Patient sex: M
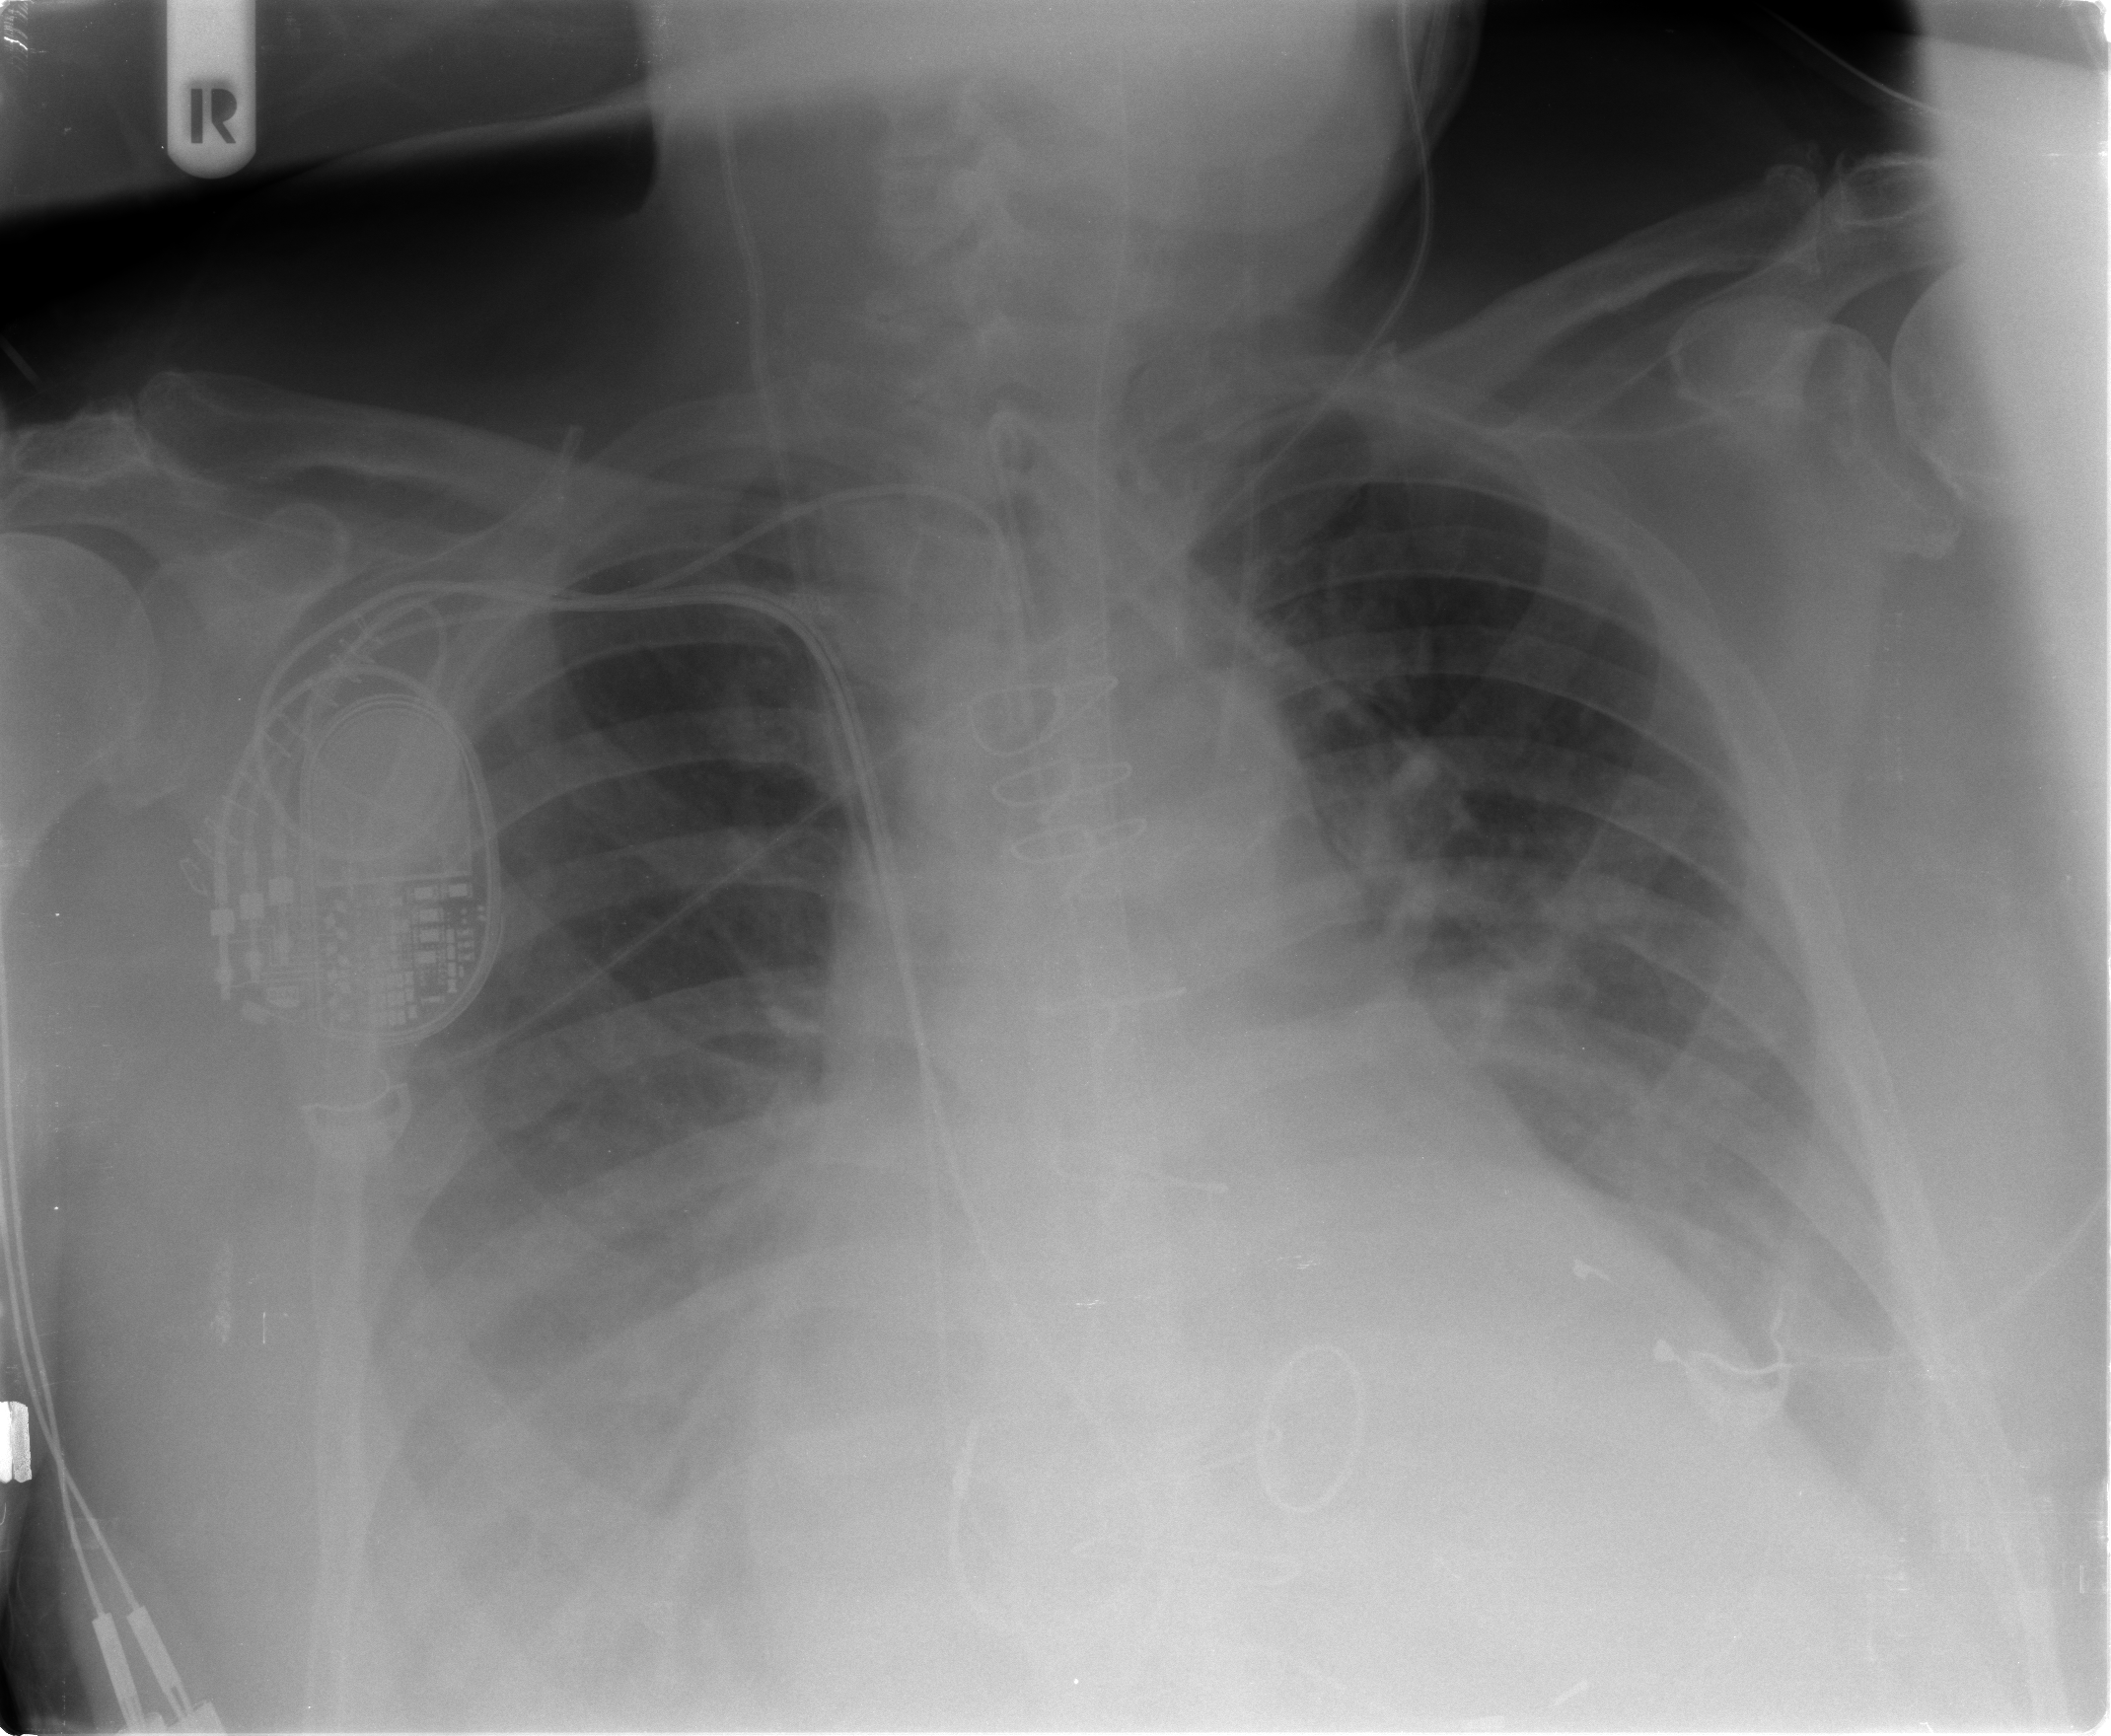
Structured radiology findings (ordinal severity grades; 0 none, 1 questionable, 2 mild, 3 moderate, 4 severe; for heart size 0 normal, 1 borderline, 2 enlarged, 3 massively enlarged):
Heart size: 2
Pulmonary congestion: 2
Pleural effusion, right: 2
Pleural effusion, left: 2
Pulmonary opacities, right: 0
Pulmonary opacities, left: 0
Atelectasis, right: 2
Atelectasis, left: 2